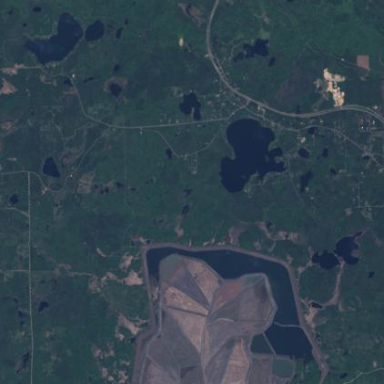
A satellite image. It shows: Tailings pond that is man-made.